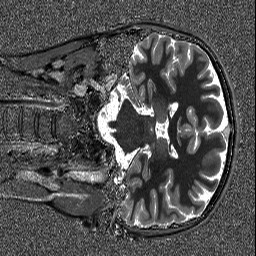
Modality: T1map
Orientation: coronal
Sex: male